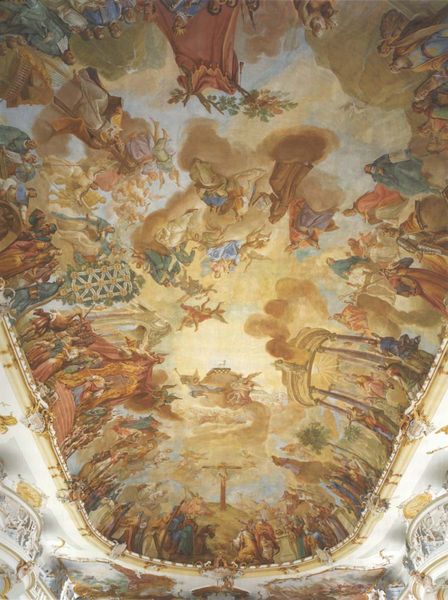
Titel: Bibliothekssaal des Klosters in Bad Schussenried
Künstler: Jakob Emele
Standort: Bad Schussenried, St. Magnus und Maria (EU - D - BW)
Schlagwörter: blau, flügel, gemälde, gott, himmel, weiß, wolken, gelb, menschen, braun, bunt, frau, männer, szene, rot, wolke, malerei, wand, barock, bibel, erde, zweige, kirche, gold, decke, renaissance, rokoko, engel, balkon, figuren, thron, kreuz, palast, dom, mäntel, mythologie, rom, christus, vatikan, fresko, welt, szenen, genesis, michelangelo, deckenmalerei, da vinci, raffael, schöpfung, leornardo, gott schöpfung